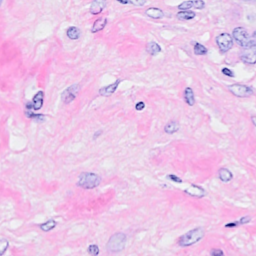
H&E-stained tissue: Breast